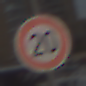
Verkehrszeichen: Geschwindigkeit20
Umgebung: Outdoor, Urban
Tageszeit: MorningAfternoon
Wetter: Overcast
Licht: Natural
Jahreszeit: NotSpecified
Kontrast: LowContrast